Question: I have two cells in a spreadsheet, A3 and A4. Each has "AHU-2" in it. I copied the A3 content to A4, to make it the same thing.
I have a macro that reads these two cells, and if they are the same, copies a different cell to a different sheet. This macro runs several times right now, to copy several different "Tag Value Category: Tag Value" pairs. Such as CFM: 50, and EAT: 78F.
Right now, the macro reads A3 and A4 as different values, does not select the EAT cell, keeps the last cell (50) copied, and puts that where the EAT value should be in the new sheet.
Anybody know how to fix this?
This is part of my current code.
'''
Sheets("08-Attribute").Select
Range("I3").Select
Selection.Copy
Sheets("JCX").Select
Range("T2").Select
Selection.PasteSpecial Paste:=xlPasteValues, Operation:=xlNone, SkipBlanks _
:=False, Transpose:=False
Sheets("08-Attribute").Select
Range("K3").Select
Selection.Copy
Sheets("JCX").Select
Range("U2").Select
Selection.PasteSpecial Paste:=xlPasteValues, Operation:=xlNone, SkipBlanks _
:=False, Transpose:=False
Sheets("08-Attribute").Select
If ("A3" = "A4") Then Range("I4").Select
Selection.Copy
Sheets("JCX").Select
Range("V2").Select
Selection.PasteSpecial Paste:=xlPasteValues, Operation:=xlNone, SkipBlanks _
:=False, Transpose:=False
Sheets("08-Attribute").Select
If ("A3" = "A4") Then Range("K4").Select
Selection.Copy
Sheets("JCX").Select
Range("W2").Select
Selection.PasteSpecial Paste:=xlPasteValues, Operation:=xlNone, SkipBlanks _
:=False, Transpose:=False
'''

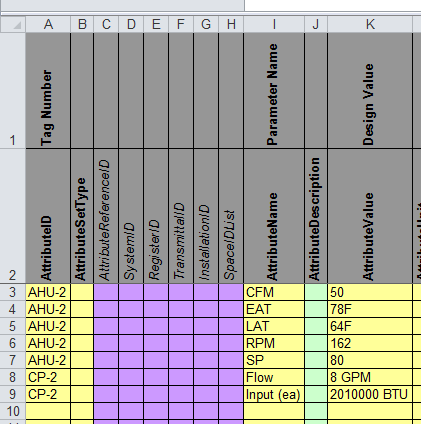
Answer: It is imperative that you read up on <URL>. Also you can transfer values directly which is rather more efficient than copying and pasting values.
'''
With Sheets("08-Attribute")
Sheets("JCX").Range("T2").Value = .Range("I3").Value
Sheets("JCX").Range("U2").Value = .Range("K3").Value
If .Range("A3").Value = .Range("A4").Value Then
Sheets("JCX").Range("V2").Value = .Range("I4").Value
Sheets("JCX").Range("W2").Value = .Range("K4").Value
End If
End With
'''